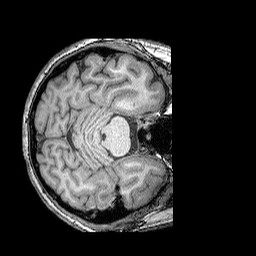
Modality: T1w
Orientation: axial
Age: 56
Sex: male
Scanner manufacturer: siemens
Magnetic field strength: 3 T
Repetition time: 2.25 s
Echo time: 0.00415 s